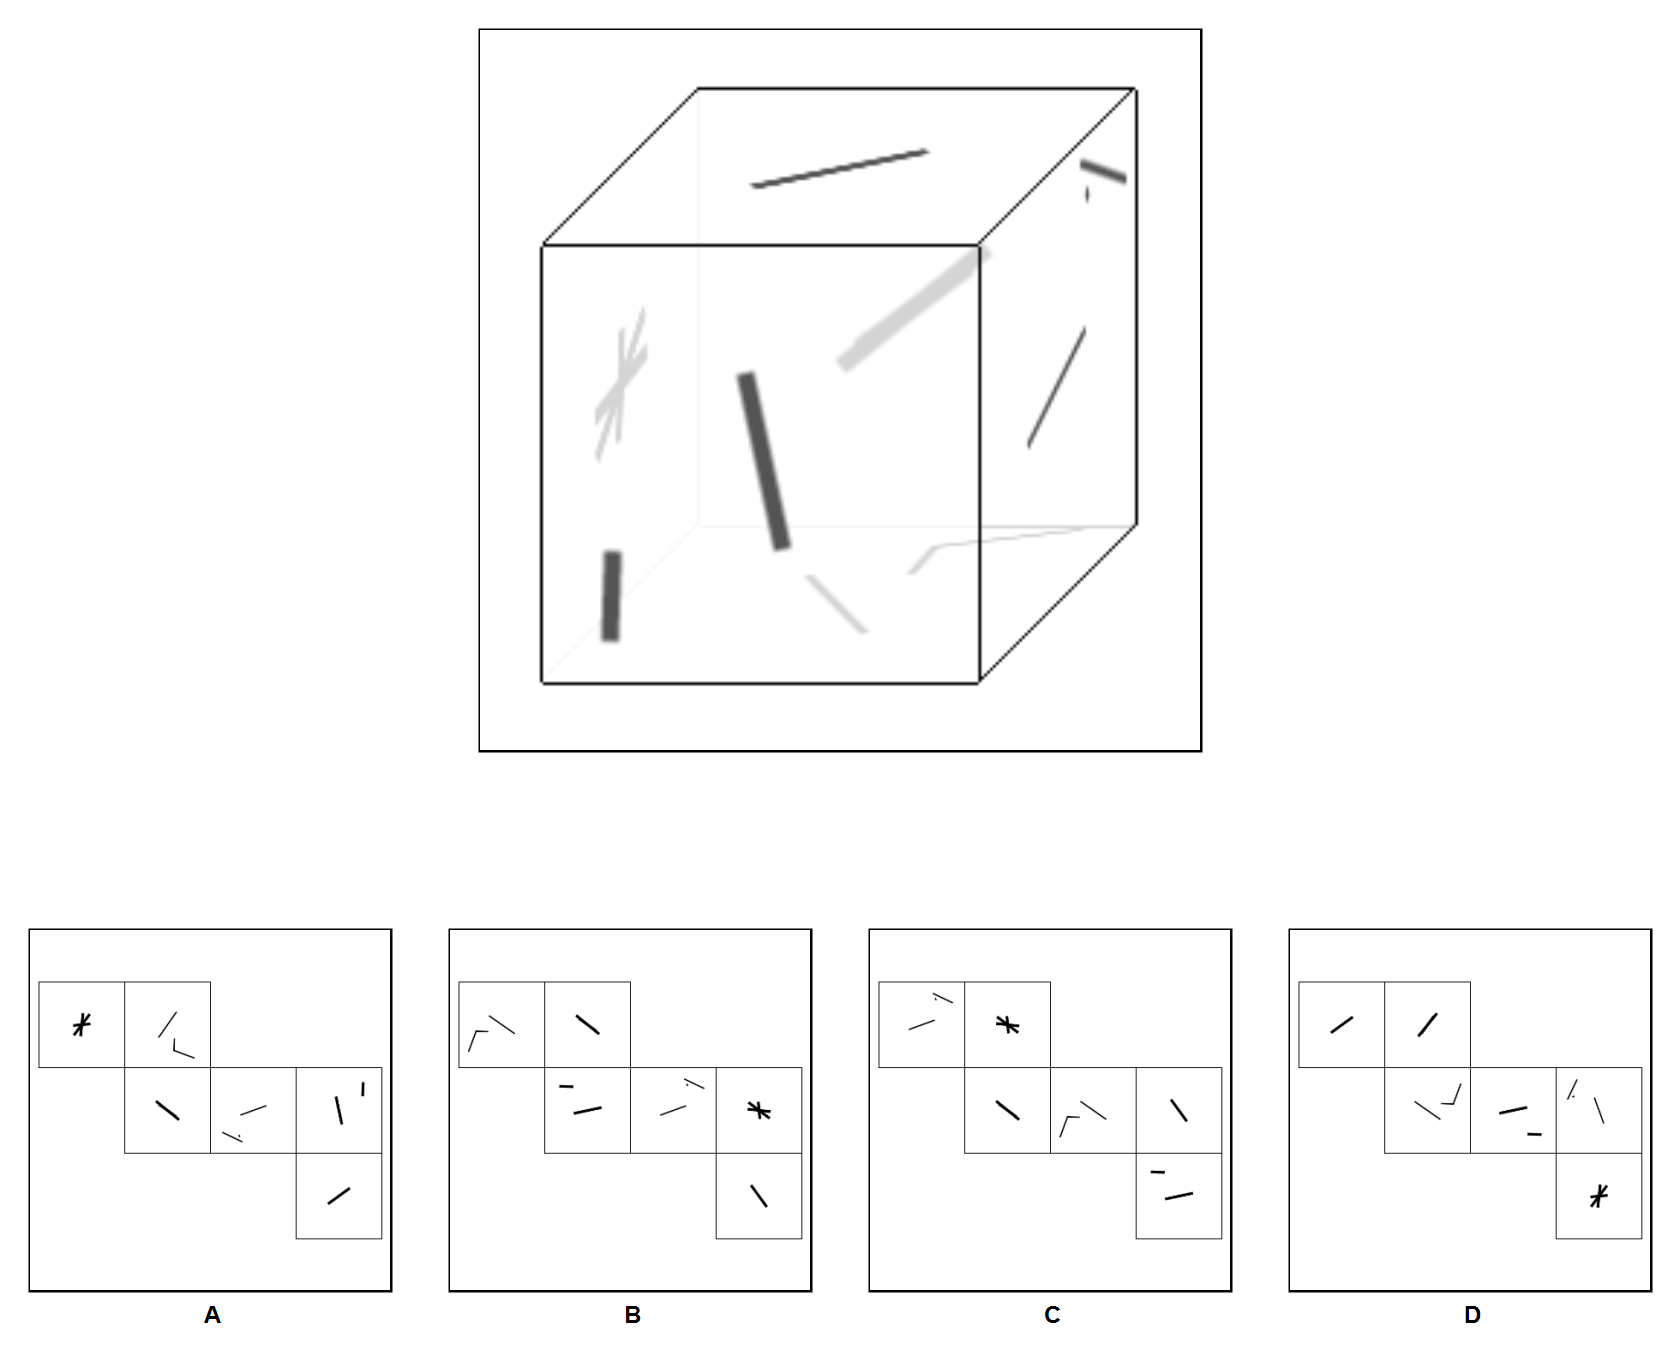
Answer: A